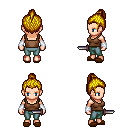
a pixel art fantasy rpg character, female body template, human, light skin, brown pirate shirt, teal pants, blonde short topknot hairstyle, white cloth bracers, brown slippers, dagger, four views (front, back, left, right), 2x2 character sprite sheet, small pixel art, hard edges, no anti-aliasing